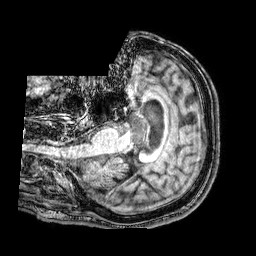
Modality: T1w
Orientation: axial
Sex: male
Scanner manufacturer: philips
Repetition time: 0.008128 s
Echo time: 0.00372 s